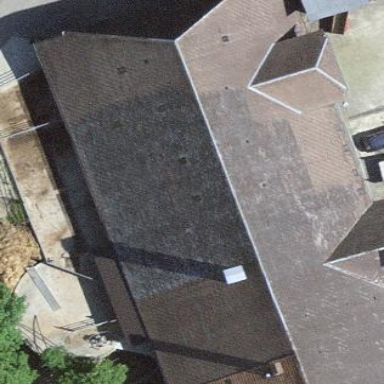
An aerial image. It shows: Farm building.